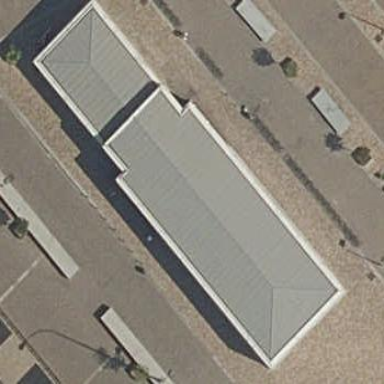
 serving as station for public transport."